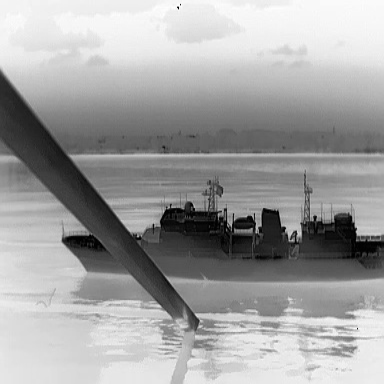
There is a warship in the infrared image.